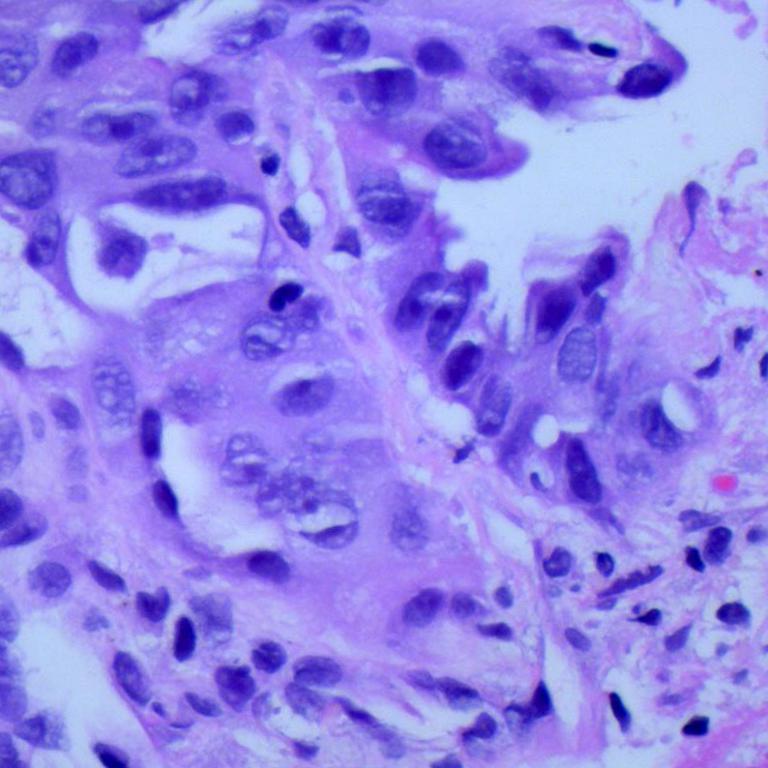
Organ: lung
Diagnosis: adenocarcinomas